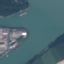
Land use / land cover class: River